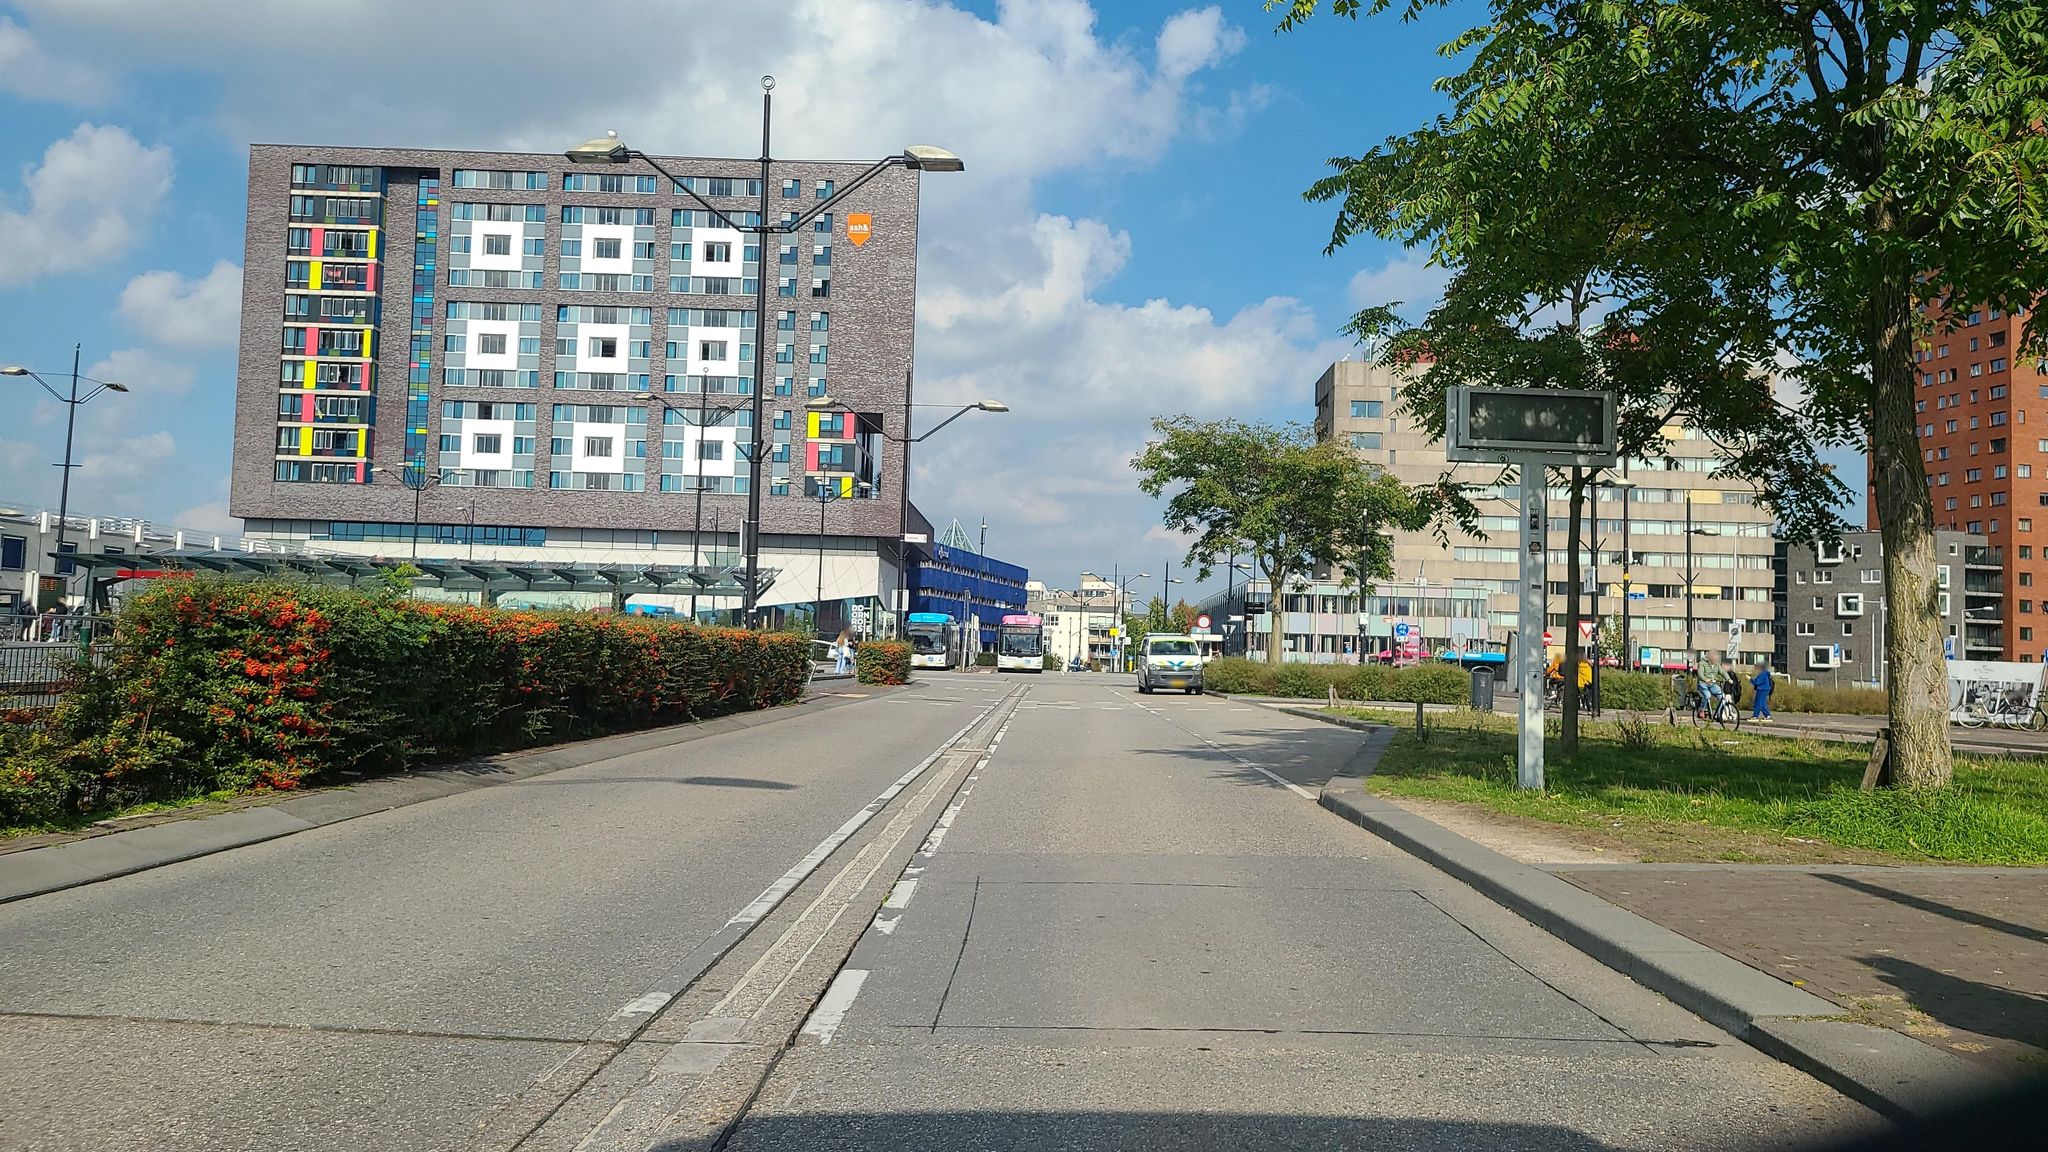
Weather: clear
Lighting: day
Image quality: good
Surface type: cycling surface
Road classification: busway
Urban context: urban centre
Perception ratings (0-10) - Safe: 3.51, Lively: 5.45, Beautiful: 7.8, Boring: 5.83, Depressing: 5.1, Wealthy: 8.81